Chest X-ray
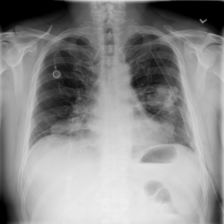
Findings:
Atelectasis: negative
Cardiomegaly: negative
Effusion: negative
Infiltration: negative
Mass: positive
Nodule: negative
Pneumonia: negative
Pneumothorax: positive
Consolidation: negative
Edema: negative
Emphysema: negative
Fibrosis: negative
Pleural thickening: negative
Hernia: negative